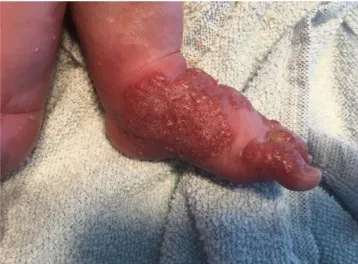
(A, B) Papulo-pustular lesions on an erythematous base on the feet.
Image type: medical_photograph (skin_photograph)